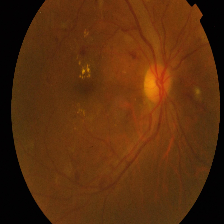
Diabetic retinopathy grade: Proliferative DR